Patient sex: M
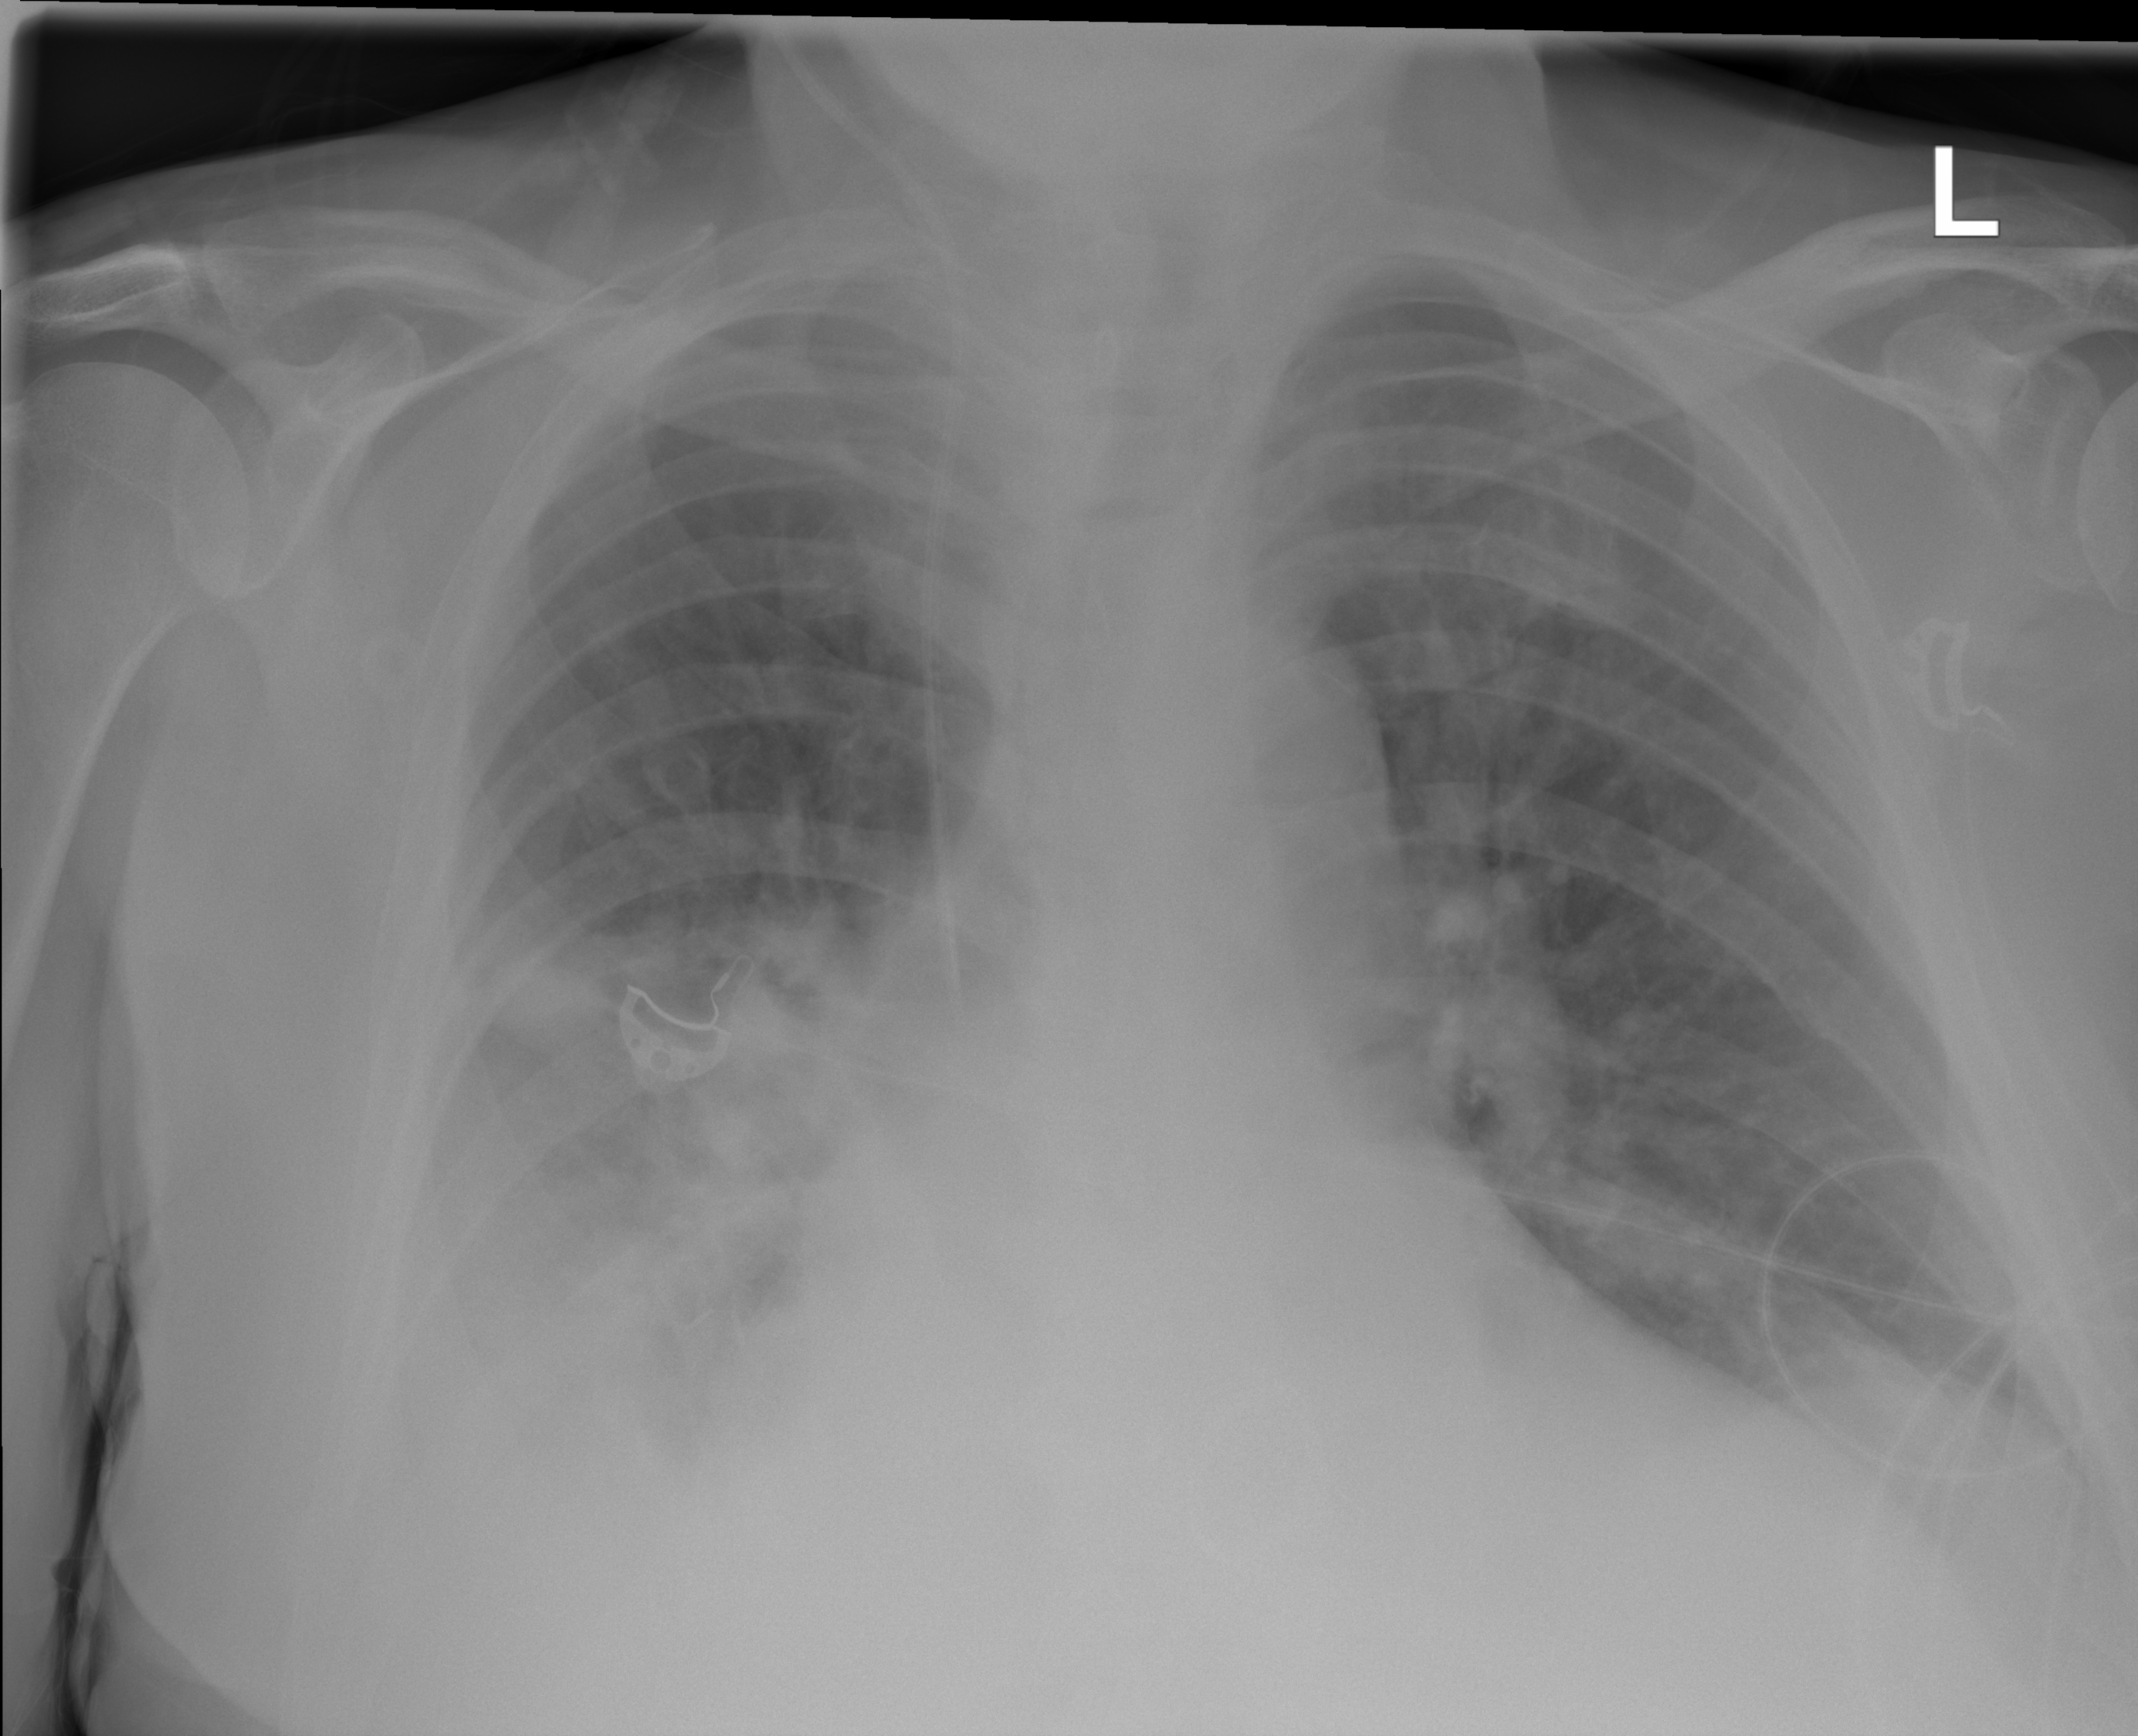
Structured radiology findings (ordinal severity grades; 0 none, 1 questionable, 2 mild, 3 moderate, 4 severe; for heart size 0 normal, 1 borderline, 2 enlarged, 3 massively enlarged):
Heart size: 3
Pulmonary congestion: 2
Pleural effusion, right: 1
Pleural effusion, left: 0
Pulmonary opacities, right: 3
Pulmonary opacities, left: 0
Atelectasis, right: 2
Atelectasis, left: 0